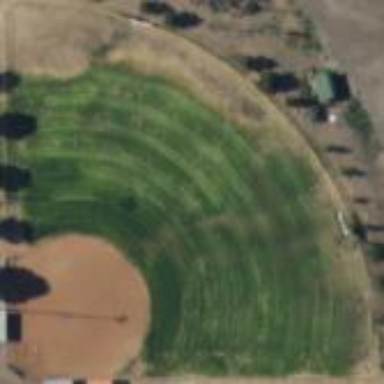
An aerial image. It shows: Baseball pitch for leisure land activities.